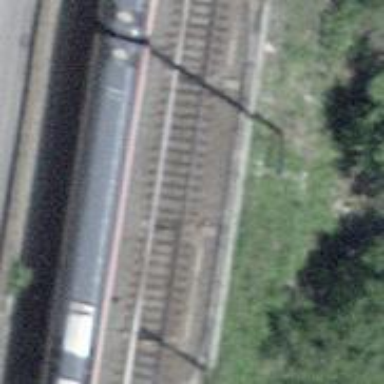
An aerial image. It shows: Railway switch.